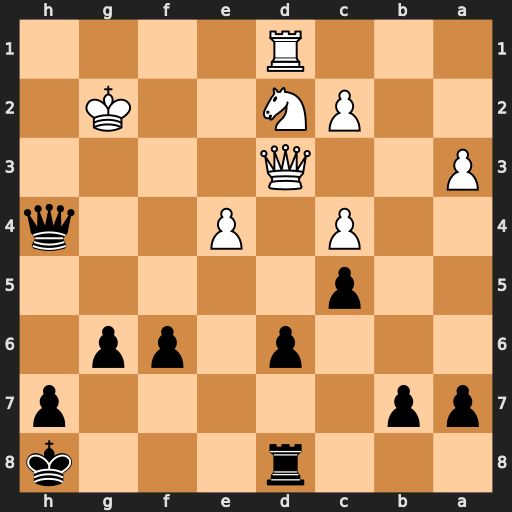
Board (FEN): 3r3k/pp5p/3p1pp1/2p5/2P1P2q/P2Q4/2PN2K1/3R4
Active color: b
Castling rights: -
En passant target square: -
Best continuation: Qg4+ Kf2 Qxd1